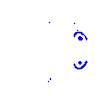
Particle: pion